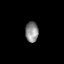
Tissue: prostate
Cell type: Endothelial cells
Senescence score: 0.8072
Nuclear area (px): 256
Mean DAPI intensity: 141.152